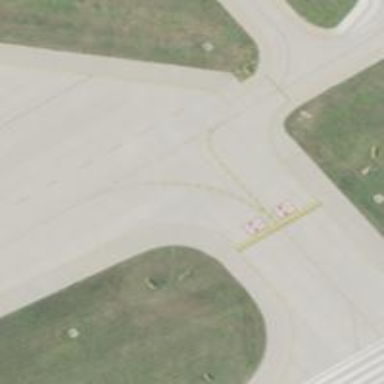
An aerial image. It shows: Image of taxiway at airport.